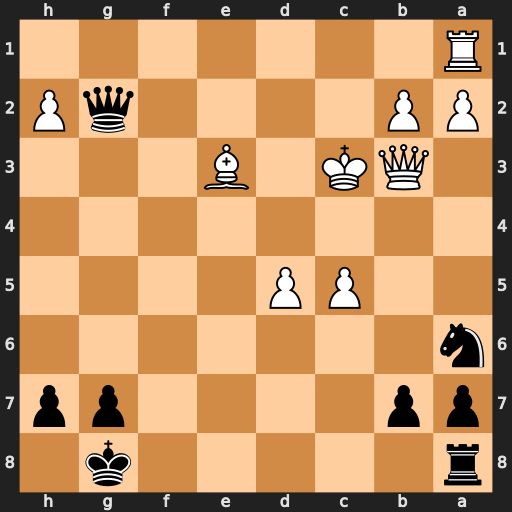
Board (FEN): r5k1/pp4pp/n7/2PP4/8/1QK1B3/PP4qP/R7
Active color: b
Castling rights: -
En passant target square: -
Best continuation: Qe2 Bd4 Rf8 d6+ Kh8 Qxb7 Rf3+ Qxf3 Qxf3+